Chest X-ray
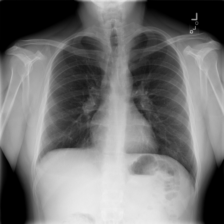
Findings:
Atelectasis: negative
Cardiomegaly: negative
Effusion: negative
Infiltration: negative
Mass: negative
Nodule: negative
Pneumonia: negative
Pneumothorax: negative
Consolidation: negative
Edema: negative
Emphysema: negative
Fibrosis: negative
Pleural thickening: negative
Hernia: negative